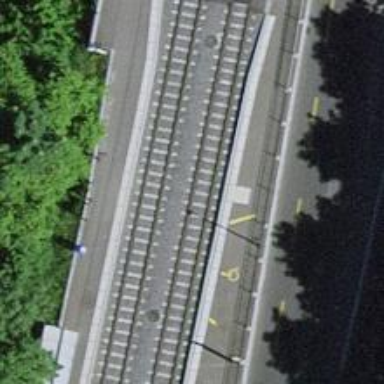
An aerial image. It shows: Tram stop with stop position for public transport.